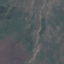
Land use / land cover class: HerbaceousVegetation